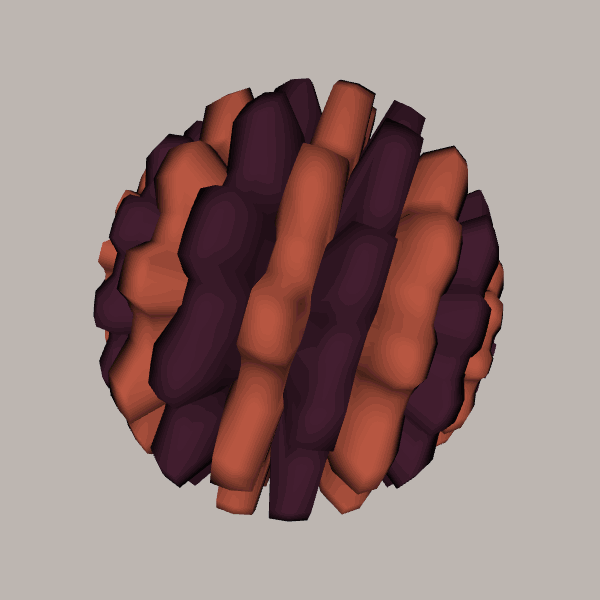
Background: light